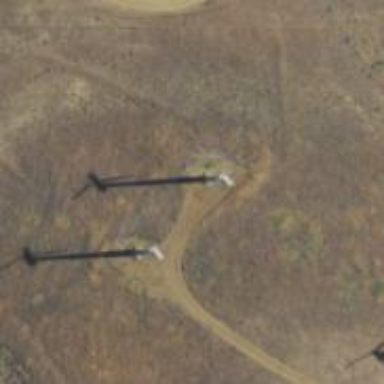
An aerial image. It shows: Wind turbine power generator.